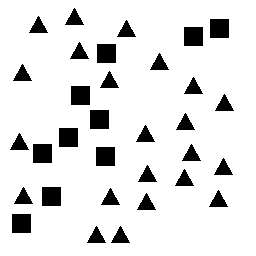
Squares: 10
Triangles: 22
Stars: 0
Total shapes: 32